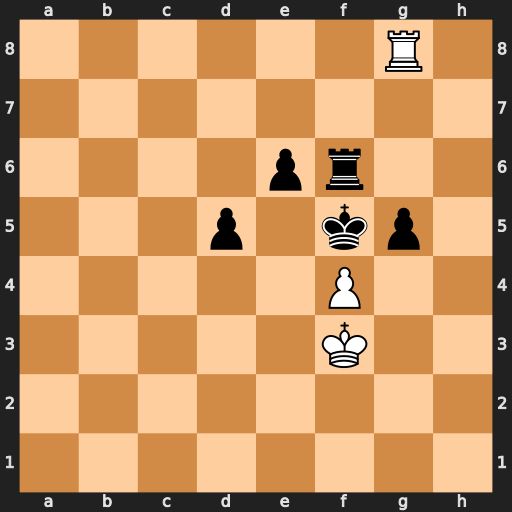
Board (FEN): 6R1/8/4pr2/3p1kp1/5P2/5K2/8/8
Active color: w
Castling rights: -
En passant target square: -
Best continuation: Rxg5#